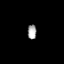
Tissue: lung
Cell type: Epithelial cells
Senescence score: 0.5536
Nuclear area (px): 124
Mean DAPI intensity: 168.782